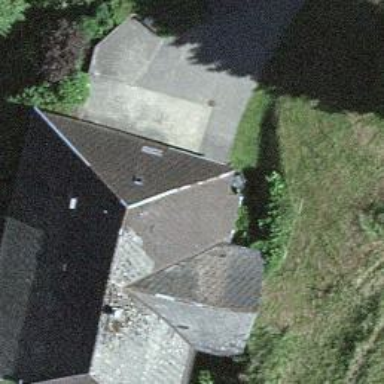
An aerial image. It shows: Farm building.